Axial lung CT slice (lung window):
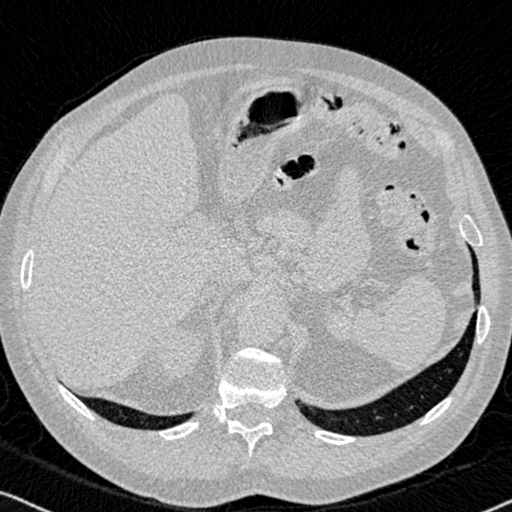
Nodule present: no